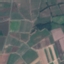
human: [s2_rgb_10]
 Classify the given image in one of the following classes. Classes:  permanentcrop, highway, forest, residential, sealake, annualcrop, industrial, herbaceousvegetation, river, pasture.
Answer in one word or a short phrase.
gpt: PermanentCrop